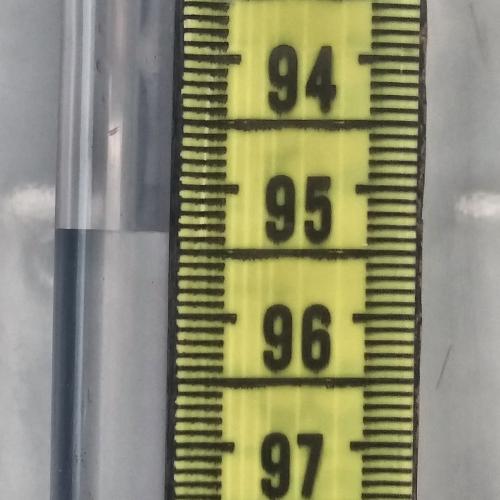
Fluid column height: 95.3 cm